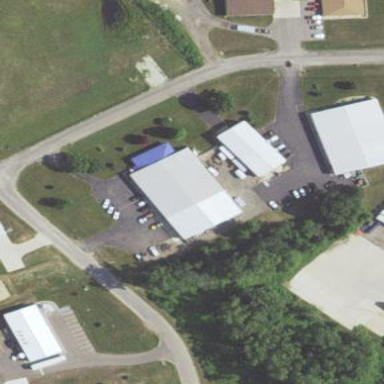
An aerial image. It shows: Commercial building.